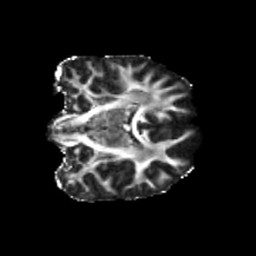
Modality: FA
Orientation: coronal
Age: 47
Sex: female
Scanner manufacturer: siemens
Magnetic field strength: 3 T
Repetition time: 3.23 s
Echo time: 0.0892 s